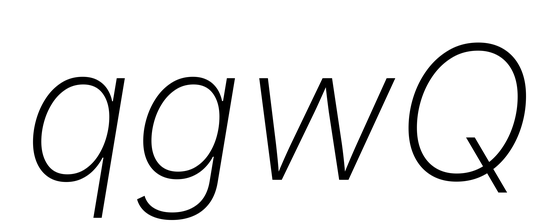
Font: Inter-Italic_ExtraLight_Italic